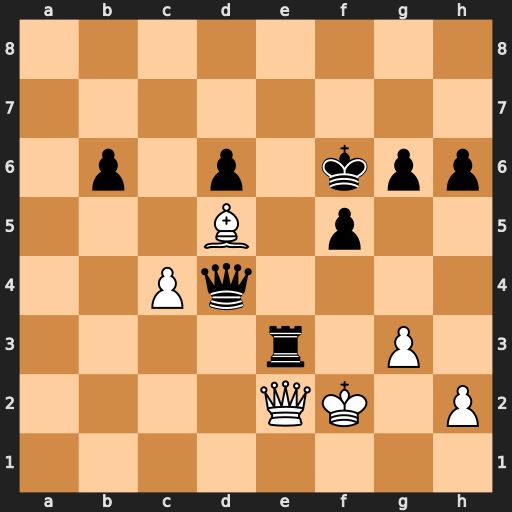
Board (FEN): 8/8/1p1p1kpp/3B1p2/2Pq4/4r1P1/4QK1P/8
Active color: w
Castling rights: -
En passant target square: -
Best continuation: Qxe3 Qxe3+ Kxe3